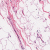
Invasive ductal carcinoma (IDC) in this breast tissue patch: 0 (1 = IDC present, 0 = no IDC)